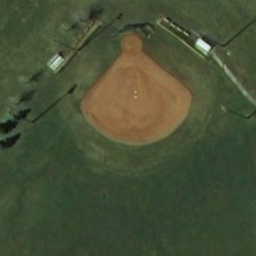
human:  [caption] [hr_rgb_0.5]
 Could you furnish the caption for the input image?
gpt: This is a old baseball diamond .

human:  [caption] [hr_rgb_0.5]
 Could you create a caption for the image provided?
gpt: It is a small old baseball diamond .

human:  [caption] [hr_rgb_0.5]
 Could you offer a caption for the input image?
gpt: It is a small baseball diamond with sand and grass .

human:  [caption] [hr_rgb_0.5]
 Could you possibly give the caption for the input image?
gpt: This is a old baseball diamond .

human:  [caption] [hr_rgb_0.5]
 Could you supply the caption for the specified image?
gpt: This is a old baseball diamond .